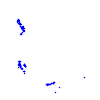
Particle: pion